【题型】解答题　【知识点】向量　【难度】easy
如图，一个物体被两根轻质细绳拉住，且处于平衡状态，已知两条绳上的拉力分别是$\vec{F_1}$、$\vec{F_2}$，且$\vec{F_1}$、$\vec{F_2}$与水平夹角均为$45^\circ$，$|\vec{F_1}| = |\vec{F_2}| = 10\sqrt{2}\,\text{N}$，求物体的重力。

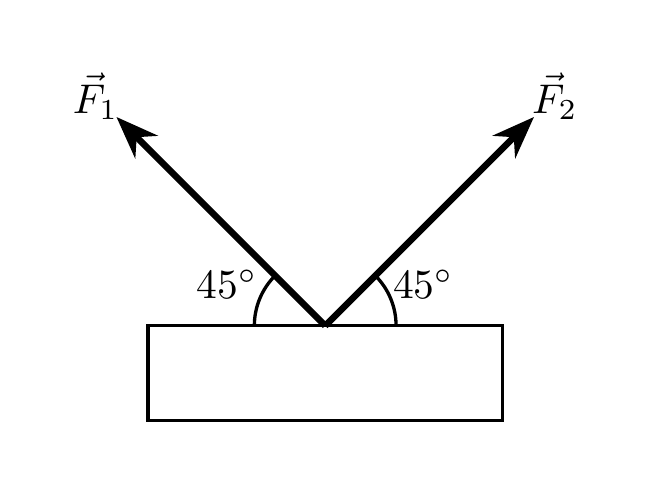
【解答】
【答案】20N

【分析】根据向量加法的平行四边形法则，即可作出$\vec{F_1} + \vec{F_2}$，进而求出$|\vec{F_1} + \vec{F_2}|$的值，从而得出物体重力的大小。

【详解】如图，$\because |\vec{F_1}| = |\vec{F_2}| = 10\sqrt{2}\,\text{N}$，

$\therefore |\vec{F_1} + \vec{F_2}| = 10\sqrt{2} \times \sqrt{2}\,\text{N} = 20\,\text{N}$，

$\therefore$ 物体的重力大小为 20N。

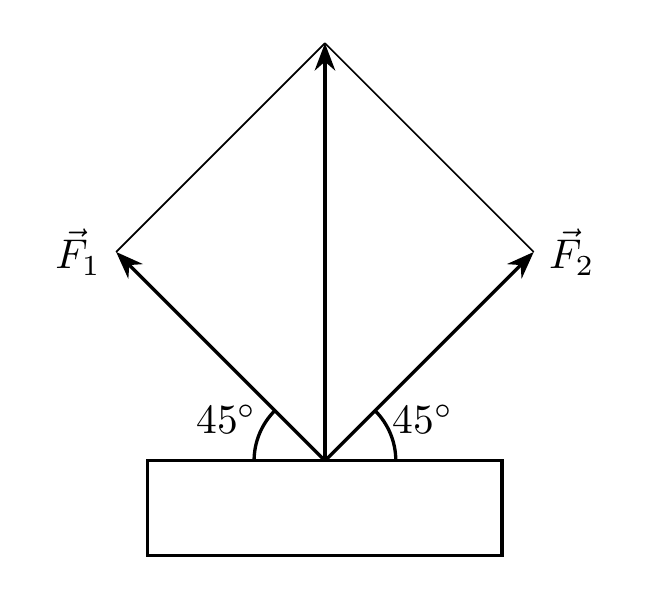